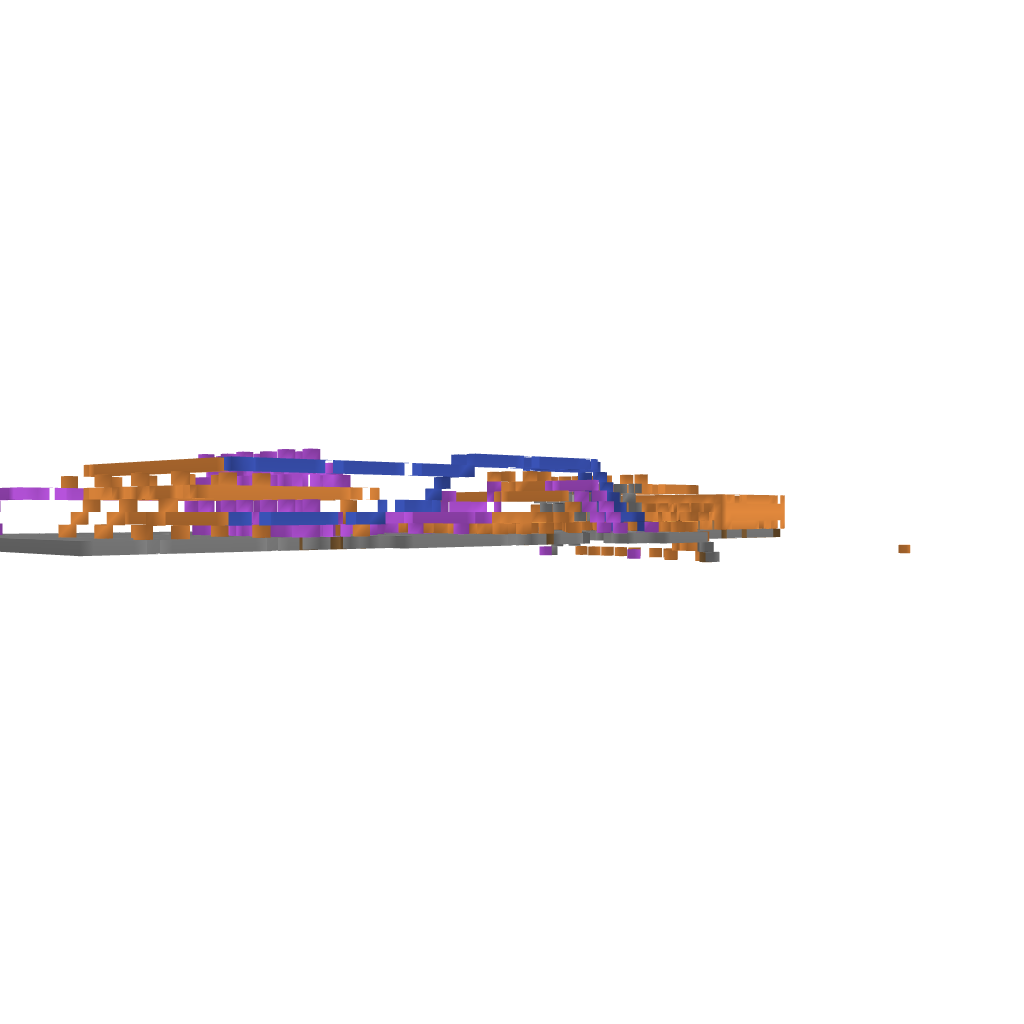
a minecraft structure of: Redstone Calculator bad low quality